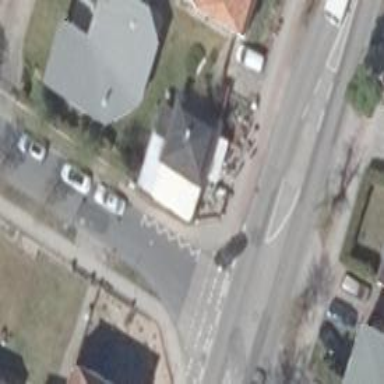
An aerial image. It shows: Café.